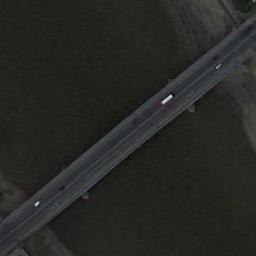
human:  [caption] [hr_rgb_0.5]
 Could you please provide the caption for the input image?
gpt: A bridge built on a dark blue river and some cars on the bridge .

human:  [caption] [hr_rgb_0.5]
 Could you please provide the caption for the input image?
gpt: A bridge connects the land on both sides of the river  There are several cars on the bridge .

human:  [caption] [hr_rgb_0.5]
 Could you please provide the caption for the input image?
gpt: There is a bridge with some cars over the river .

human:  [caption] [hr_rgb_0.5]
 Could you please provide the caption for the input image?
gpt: The bridge is bi-directional, And the water under the bridge appears dark blue .

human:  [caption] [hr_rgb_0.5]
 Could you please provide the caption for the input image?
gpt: There are many cars on the bridge .